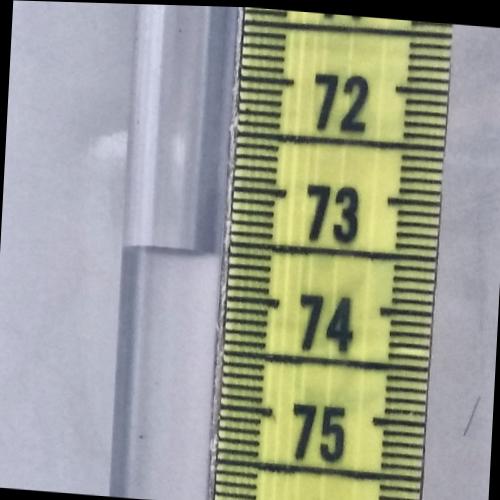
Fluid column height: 73.6 cm